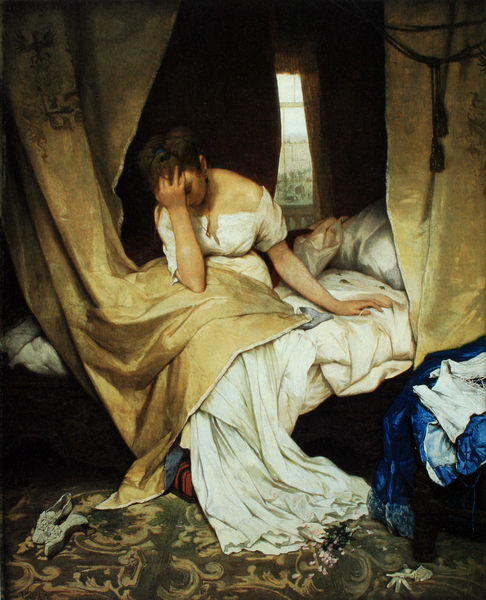
Titel: Verblüht
Künstler: Gabriel von Max
Standort: Reichenberg
Institution: Oblastní galerie v Liberci / Regionalgalerie
Schlagwörter: blau, dunkel, gemälde, hand, himmel, kopf, schatten, weiß, gelb, grün, landschaft, sitzen, ausschnitt, blumen, braun, ellbogen, fenster, frau, handschuh, handschuhe, hell, hintergrund, kleid, licht, raum, schwarz, stirn, stuhl, stützen, zimmer, ausblick, blick, dame, rot, tuch, muster, ornament, teppich, arm, arme, band, kleidung, trauer, hände, innenraum, porträt, vorhang, öl, einsamkeit, einsam, gewand, gold, haare, schnur, stoff, decke, nachthemd, schulter, traurig, chaos, mieder, schuhe, kette, hocker, kissen, braut, gardinen, melancholie, tepich, bett, schlafzimmer, kordel, quaste, laken, rit, bad, krank, unterrock, seil, brokat, wappen, verzweiflung, ehe, betttuch, lust, müde, korsett, troddeln, hochzeit, hausschuh, bettuch, himmelbett, sorgen, verzweifelt, lacken, alkoven, kummer, schlafhemd, betrug, reue, teppicj, beischlaf, fingerhandschuh, kopfweh, ton-in-ton-malerei, ornaamente